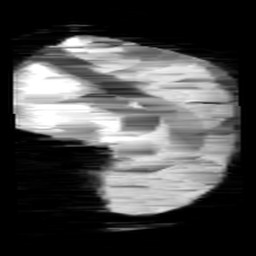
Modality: minIP
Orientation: sagittal
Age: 11
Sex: female
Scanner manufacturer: siemens
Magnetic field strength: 3 T
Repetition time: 0.027 s
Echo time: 0.02 s